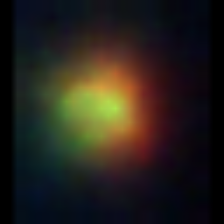
Taxon: NanoPlankton
Group: Other